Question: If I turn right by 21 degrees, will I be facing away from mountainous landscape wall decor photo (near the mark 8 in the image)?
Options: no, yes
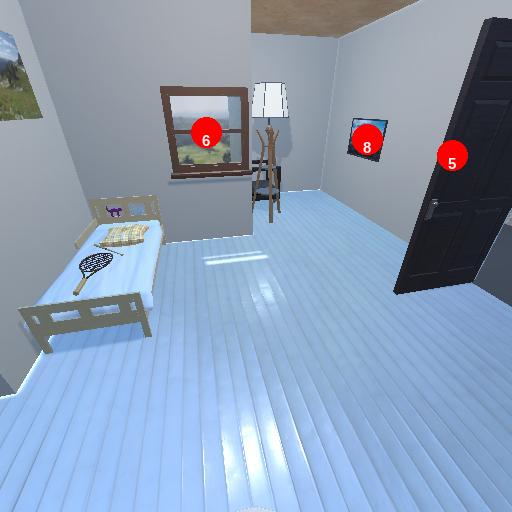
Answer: no